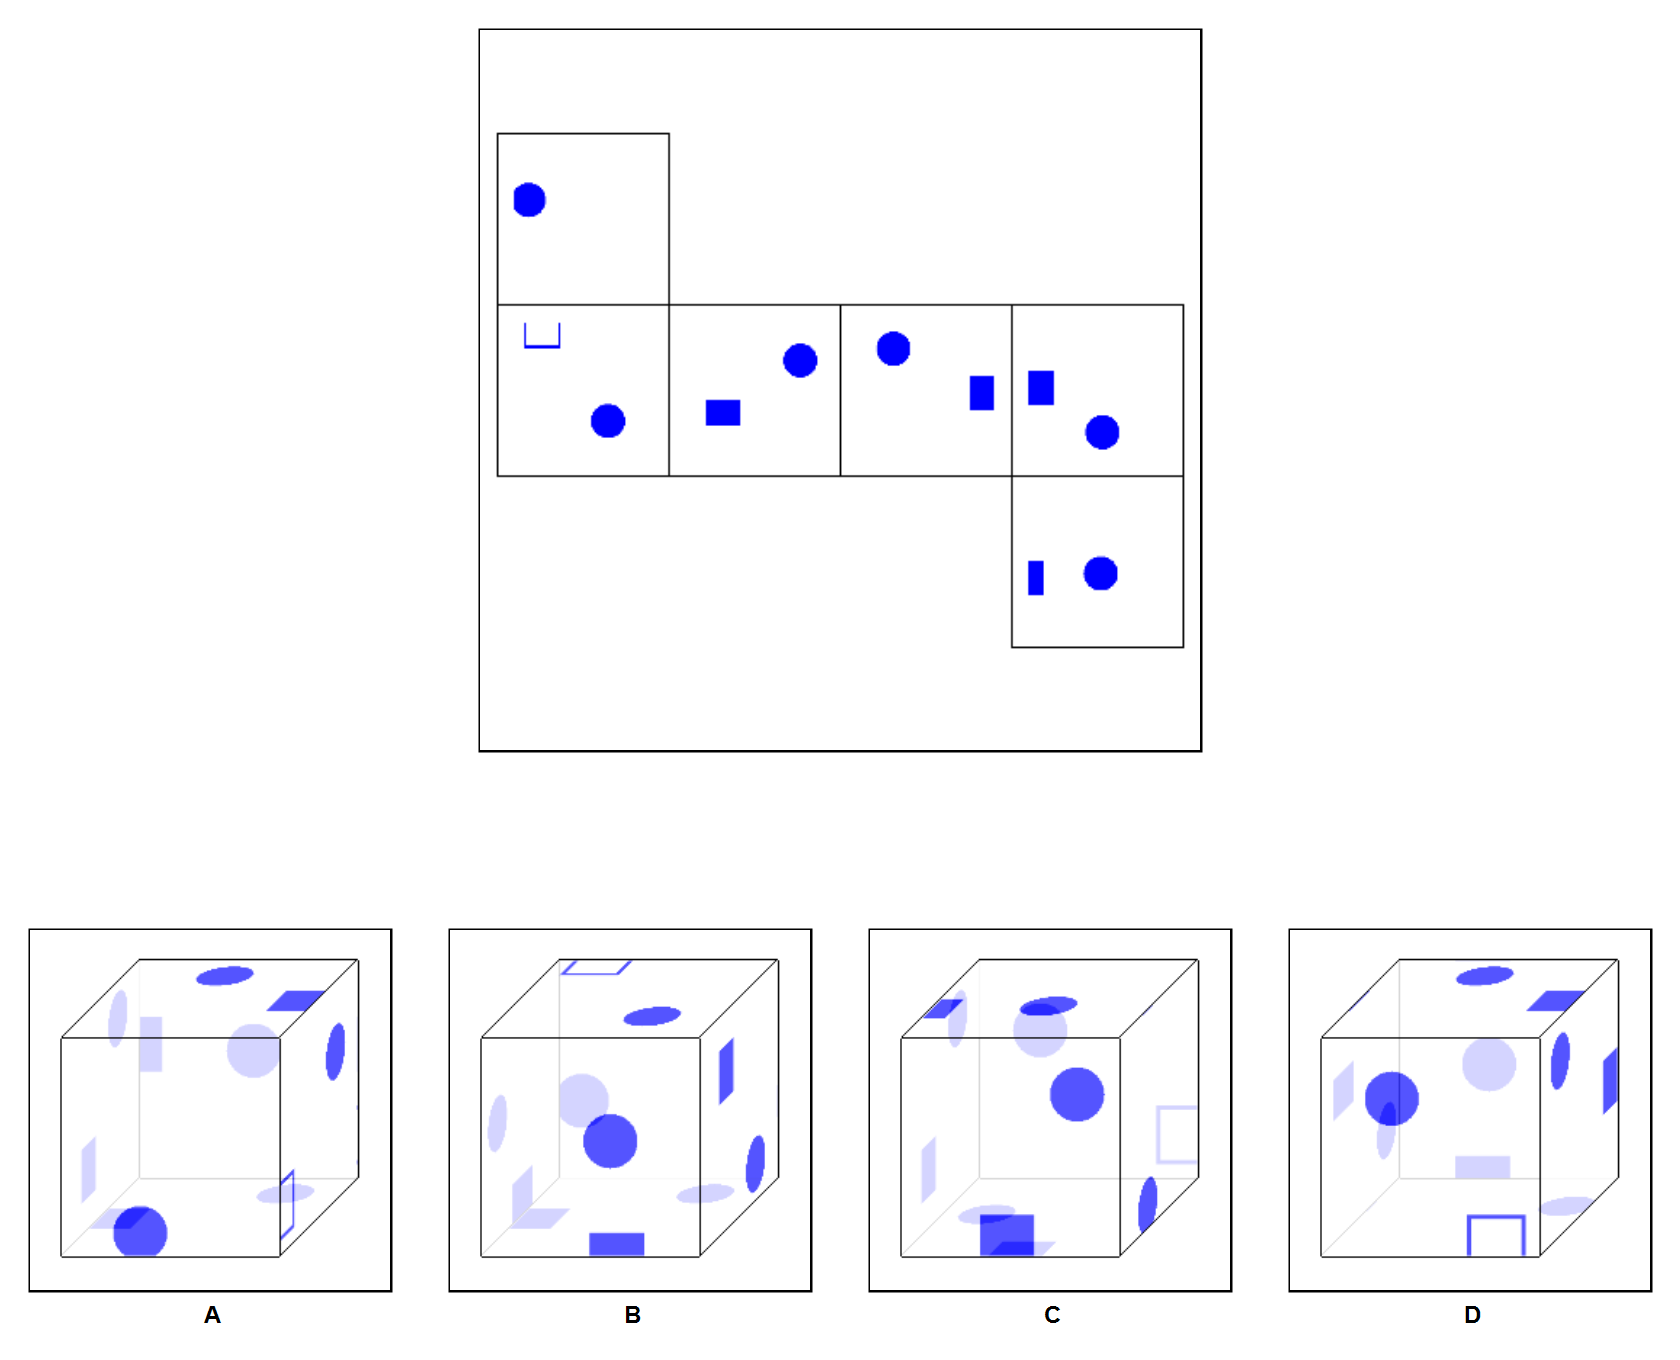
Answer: B